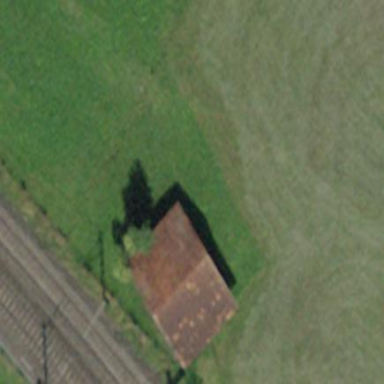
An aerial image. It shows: Barn.